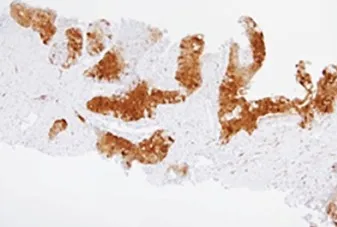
Liver biopsy tissue. HE staining: increased necrotic area after treatment.
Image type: pathology (immunostaining)